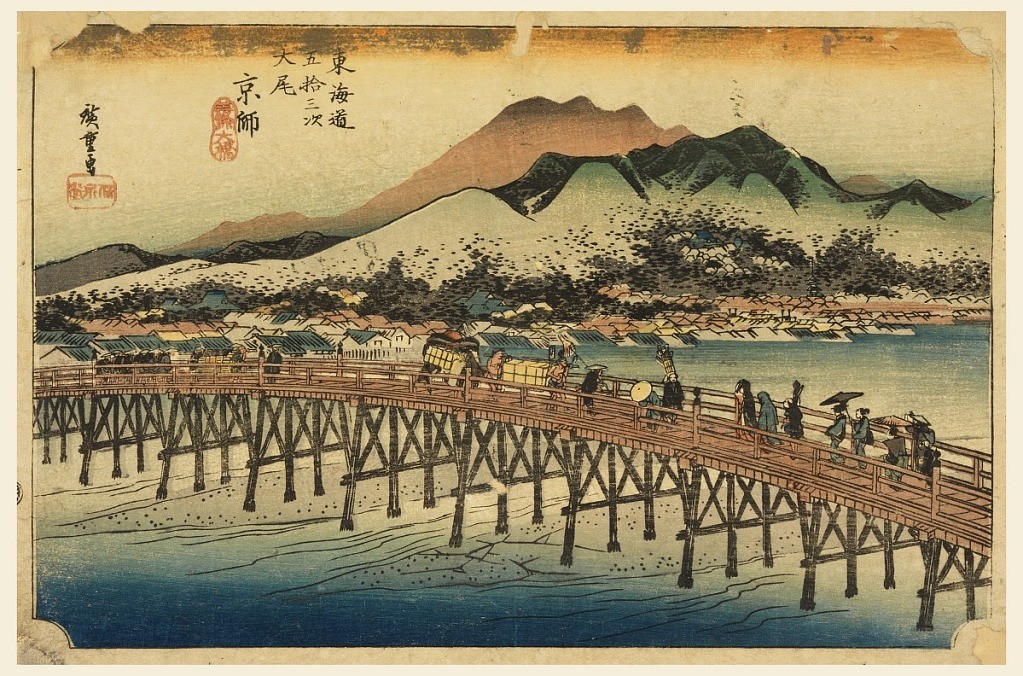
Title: Sanjo Bridge, Kyoto, in The Fifty-Three Stations of the Tokaido Road (Tokaido Gojusan Tsugi-no Uchi)
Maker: Ando Hiroshige, Japanese, 1797–1858
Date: ca. 1834
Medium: Woodblock, brush and watercolor on paper, ink with color
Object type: \Print
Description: Lower half, long trestle-bridge with people crossing. Upper half, city lies along river bank at foot of range of many-peaked hills and mountain range.